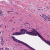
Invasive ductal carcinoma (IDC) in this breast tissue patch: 0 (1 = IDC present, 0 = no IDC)